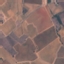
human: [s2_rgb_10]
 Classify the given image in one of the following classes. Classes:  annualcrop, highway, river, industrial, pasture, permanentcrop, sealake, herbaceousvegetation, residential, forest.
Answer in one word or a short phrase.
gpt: PermanentCrop